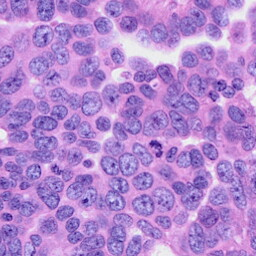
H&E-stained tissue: Ovarian